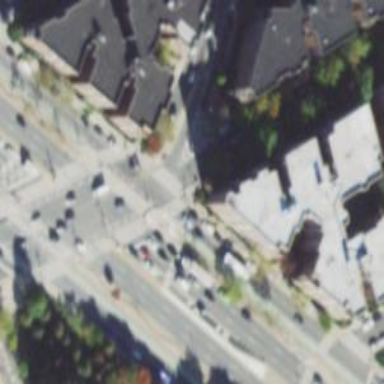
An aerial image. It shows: Footway located on traffic island.